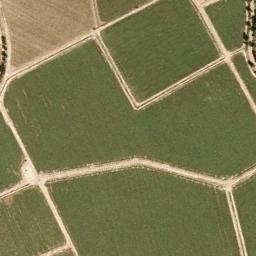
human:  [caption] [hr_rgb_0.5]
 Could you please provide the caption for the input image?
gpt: A small rectangular farmland is divided into a large green rectangular farmland .

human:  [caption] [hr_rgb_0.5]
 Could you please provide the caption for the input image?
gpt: Several green rectangular farmlands of different sizes are on the ground and some paths go through the farmlands .

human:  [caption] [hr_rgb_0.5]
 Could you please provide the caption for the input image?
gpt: There are many roads of different lengths in rectangular farmlands .

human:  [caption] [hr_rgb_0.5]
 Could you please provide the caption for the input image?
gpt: There are some green rectangular farmland .

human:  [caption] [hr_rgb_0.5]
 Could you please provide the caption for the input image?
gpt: There are some paths between the green rectangular farmlands .